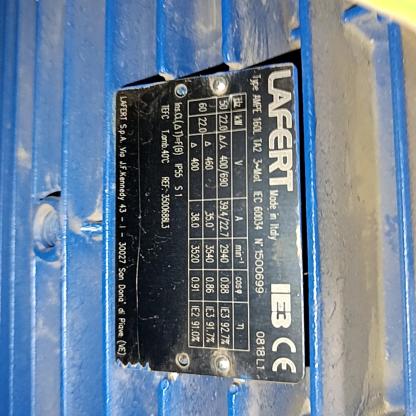
Klasa: tabliczka-znamionowa